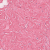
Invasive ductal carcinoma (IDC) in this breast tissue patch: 0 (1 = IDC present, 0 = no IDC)